Field crop: maize
Growth stage: 2
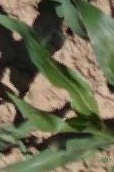
Species: maize